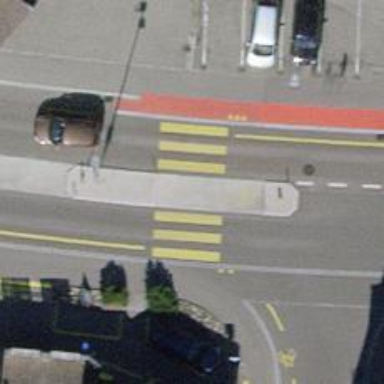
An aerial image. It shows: Zebra crossing with pedestrian island.